Question: As we know Android coming with various device which having different
Features, Resolution, and Screen-size so while developing an Application which support
multiple (small and big) screen there is an obstacle of size and layout.
This leads to different combinations of and creates quite a challenge when designing and developing for Android devices. While some other Manufacturer (non Android) have different resolutions and DPI, they share the same screen size and the resolutions follow the same aspect ratio. Therefore, an image can be created to fit the non Android devices.
My question is that is there a proper flow or architecture that one should follow to meet the requirement?

I'm aware that <URL> contains this information but my view is from implementation.
From my knowledge what I understood is that for designing Android graphics even Programmer must know the designing concept.
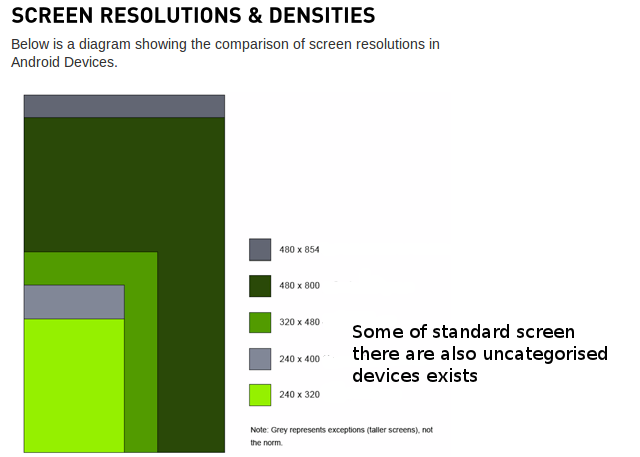
Answer: Finally created a structure which handle layouts and icon for multiple screen.
Android generalises device displays into categories based on two parameters:
- -
To determine screen size & density quickly, please install "<URL>" app for Android.
Screen size
Android defines four generalised screen sizes:
---
'''
Qualifier Size
small ~3 inches (approx)
normal ~4 inches (approx)
large Exceeds 4 inches
xlarge Exceeds 7 inches
'''
- - -
Android defines four generalised screen densities:
---
'''
Qualifier Description Nominal value
ldpi low density 120 ppi
mdpi medium density 160 ppi
hdpi high density 240 ppi
xhdpi extra high density 320 ppi
'''
Typically:
- -
It is listed <URL> the percentage difference of device screen
- - - -

But as we know now most of device coming with so I'm consider this as based device, so our new calculation will like this
- - - -
which means that first icon and design will be created for only and then for rest ones(i.e. Ldpi, Mdpi, Xhdpi).
There are images which are common for all layout and must uniform in color and shape(no complex shape, no curve) so for this kind of image we are creating '9patch' which to be put in "drawable(no-suffix)" folder. To create 9Patch image you can either use <URL>
Now just rename your images based on Android's standards and complete your application with 'hdpi' and then just take 'drawable-hdpi' folder and Open (recommended)
create <URL>.
The reason I insist you to use Photoshop because it will resize automatically your image with Actions and one more plus point is that you need not to rename the file(it will assign same name as original one).
once you completed with creation of all images, refresh your project and test it.
Sometimes there may be possibility that the layout which support screen(xhdpi, hdpi, mdpi) may be get cut in small screen(ldpi) so for handling this just create separate Layout folder(layout-small) for it and add 'ScrollView'(mostly). Thats it.
Tablets are categorized into two size.
1. 7"(1024X(600-48(navigation bar))) = 1024X552 (drawable-large)
2. 10"(1280X(800-48(navigation bar))) = 1280X752 (drawable-xlarge)
In this we need to create image for both the screen and just put them accordingly
So all in all we will have this folder in our application to support multiple screen.
'''
drawable
drawable-ldpi
drawable-mdpi
drawable-hdpi
drawable-xhdpi
drawable-large
drawable-xlarge
'''
'Screen size and Screen density'
'''
drawable-large-ldpi
drawable-large-mdpi
drawable-large-hdpi
drawable-large-xhdpi
'''
'Screen density and Version'
'''
drawable-ldpi-v11
drawable-mdpi-v11
drawable-hdpi-v11
drawable-xhdpi-v11
'''
'Screen size and Version'
'''
drawable-large-v11
drawable-xlarge-v11
'''
'Smallest width concept(SW)'
'''
drawable-sw???dp
'''
Further more in Android V3.0 Honeycomb they introduced new concept of 'SW(smallest width)' in which device are categorized into screen width, so if we are creating a folder named 'drawable-sw360dp' then the device with 720dp(either width or height) will use resource from the this folder.
for example to find the 'Samsung Galaxy S3' to suffix to
With reference of <URL>, If you want to support your layout or drawable to S3 then the calculation says
formula given
'''
px = dp * (dpi / 160)
'''
interchanging formula because we have px's value
'''
dp = px / (dpi / 160)
'''
now putting value,
'''
dp= 720 / (320/160);
dp=360.
'''
so 'drawable-sw360dp' will do the job
Get you Device configuaration from <URL>
Sameway you can also create folder according to Device's Android API version i.e. drawable-hdpi-v11' so the device which is having API11 and it is Hdpi then it will use this resources.
Additional Tips:
- Use relative layouts, dp, sp, and mm - device independent pixels normalised to 1 physical pixel on a 160 ppi screen i.e. medium density. Scaled at runtime. Use for screen element dimensions - scaled pixels, specified as floating point values, based on dp units but additionally scaled for the user's font-size preference setting. Scaled at runtime. - Use appropriate image formats - PNG versus JPEG'Android "prefers" PNG for bitmap image files, "accepts" JPEG, and "discourages" GIF.'However, PNG and JPEG are not equivalents. They have different quality trade offs, and PNG is not always best: can offer up to 50% file-size reductions over PNG, which is significant if your app is image-intensiveA higher quality "lossy" JPEG may look better than a highly compressed "lossless" PNG, for the same file size- Add labels to your images and graphics for debugging- Use the supports-screens element- Configure your emulators with real device valuesConventionally, desktop systems display at 72ppi (Mac), or 96ppi (Windows, Linux). Compared with mobile, desktop displays are always low density.Always configure your Android emulators to mimic real device values, and always set them to scale to emulate device density.In Eclipse, it's easy to create multiple emulators (from the Eclipse menu bar, select ) configured with values for real devices:Name the emulator for the real device it's emulating
Specify Resolution, don't use Built-in generic sizes
Set the device density to match the real device (in the Hardware pane set Abstracted LCD Property to the real density, always an integer value)When you launch the device, always select Scale display to real size, and type in the real screen dimension in inches.If you don't set the device density, the emulator defaults to low density, and always loads ldpi-specific resources. Resolution (pixel dimensions) will be correct, but your density-dependent image resources will not display as intended.Of course, nothing you do will reproduce higher density image quality on a lower density desktop display.
Here is the Data collected during a 7-day period ending on October 1, 2012. To see the latest statistic about Android platform version, <URL>